Question: I have a version of the chap-links-library almende timeline working in Google Chrome, but when viewed in Firefox. I get is an undefined NaN across the bottom axis. Asif it is not reading in the dates that I set in javascript.
<URL>
Any hints of how I can debug this.
Heres a screenshot:

And a snippet of my main .js file:
'''
var timeline;
var data;
google.load("visualization", "1");
google.setOnLoadCallback(drawVisualization);
var container = $('#mytimeline');
/* GENERAL FUNCTIONS START */
function dateTimeSplit(date){ //Get individual elements of date from string "11 March, 2013"
var jDate = new Date(date);
var newdate = {
month: jDate.getMonth(),
day: jDate.getDate(),
year: jDate.getFullYear()
}
return newdate;
}
function drawVisualization(){
var debug = 0;
data = new google.visualization.DataTable();
data.addColumn('datetime', 'start');
data.addColumn('datetime', 'end');
data.addColumn('string', 'content');
data.addColumn('string', 'id');
var options = {
"width": "100%",
"height": "auto",
"min-height": "400px",
"editable": false,
"style": "box",
"zoomMin": 1000 * 60 * 60 * 24,
"zoomMax": 1000 * 60 * 60 * 24 * 31 * 12
};
timeline = new links.Timeline(document.getElementById('mytimeline'));
if(subgoals.length != 0){
$.each(subgoals, function(index, value, tess) {
//console.log('ID: ' + value.id + ' Start: ' + value.start + ' End: ' + value.end + ' Name: ' + value.name);
start = dateTimeSplit(value.start);
end = dateTimeSplit(value.end);
data.addRows([[new Date(start.year,start.month,start.day), new Date(end.year,end.month,end.day), value.name + owner, value.id]]);
});
}
//DRAW TIMELINE
timeline.draw(data, options);
}
/* GENERAL FUNCTIONS END */
container.show();
'''
Thanks
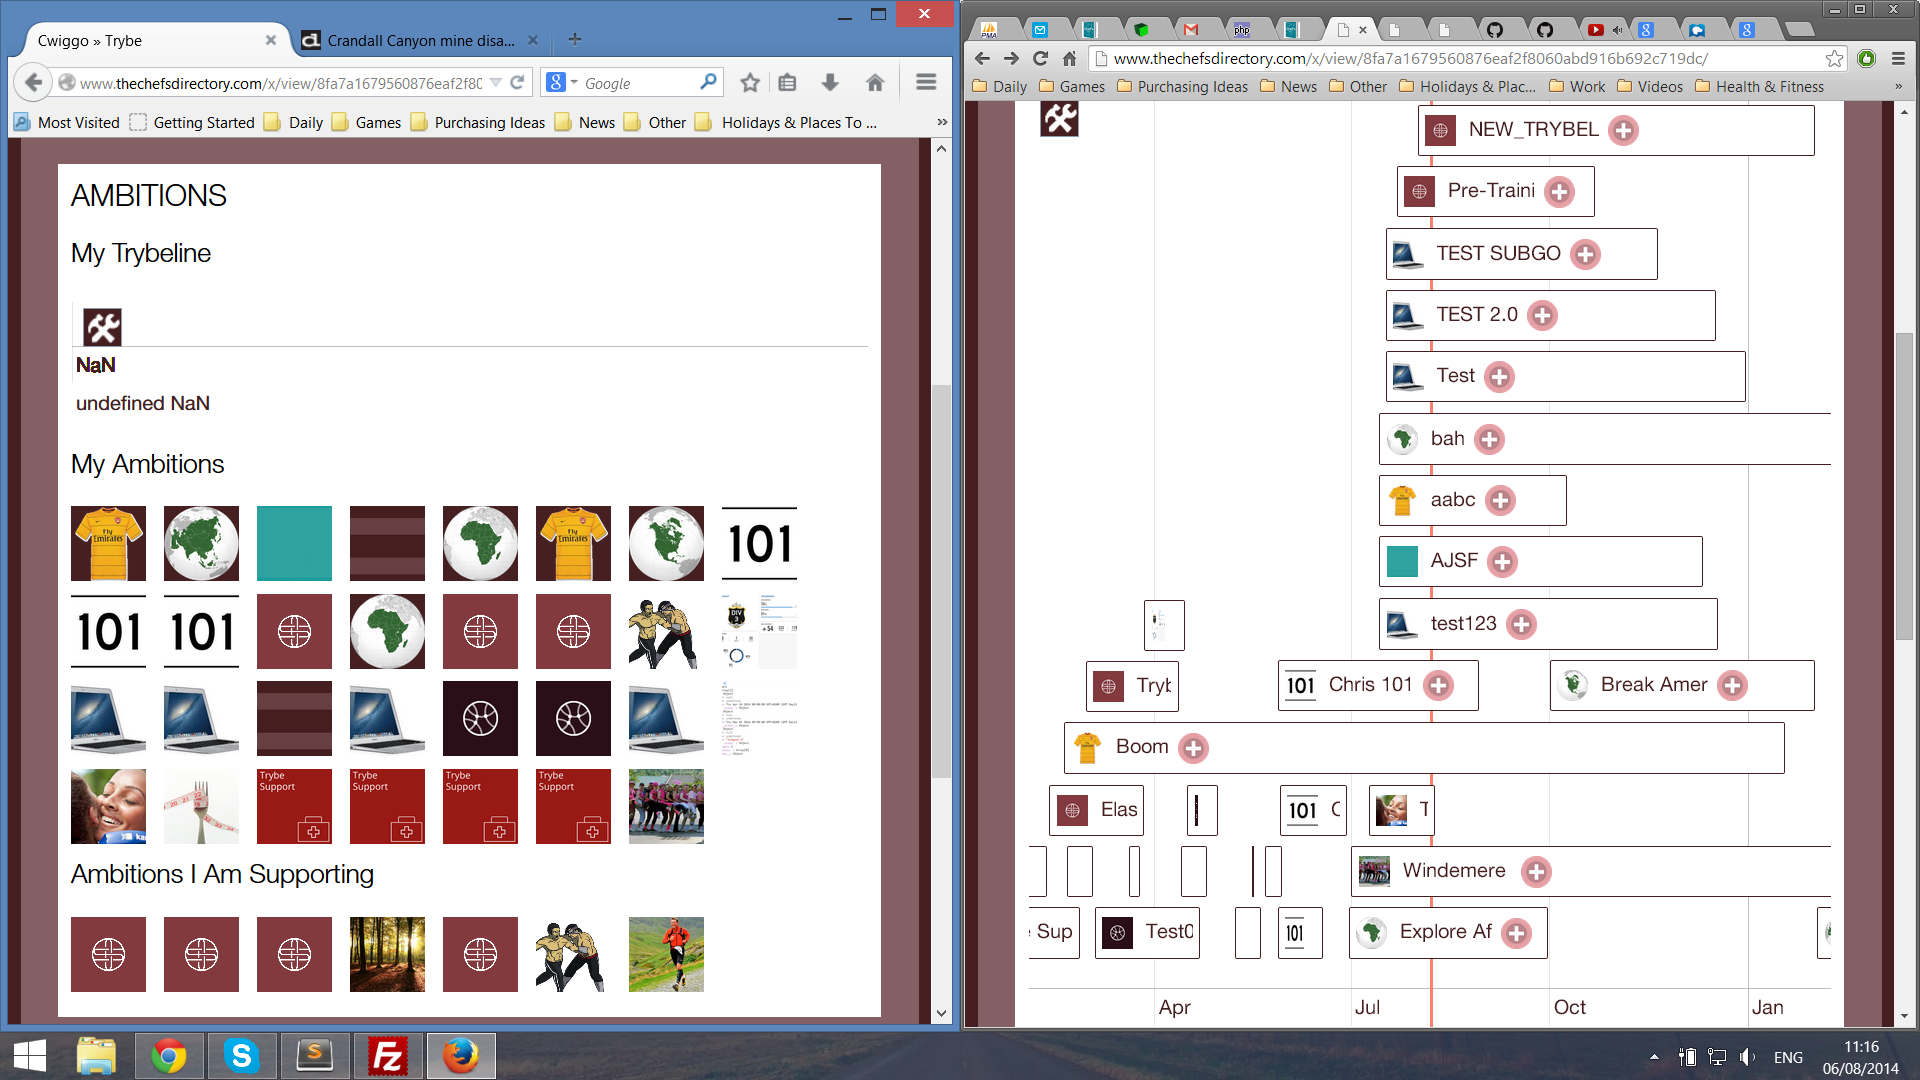
Answer: With hours of debugging, it was all down to the format of which the datetime was passed through to the timeline.
<URL>
Now my timeline works across Firefox, IE, Chrome and Safari.
Hope this helps someone in the future!